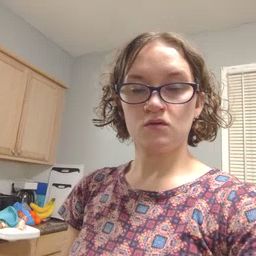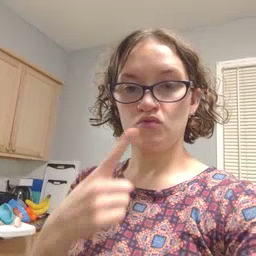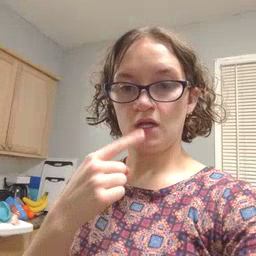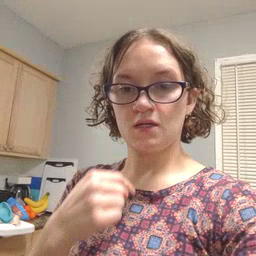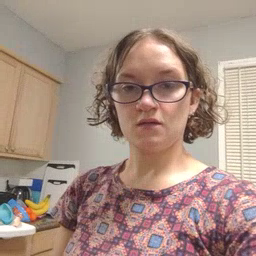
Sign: red